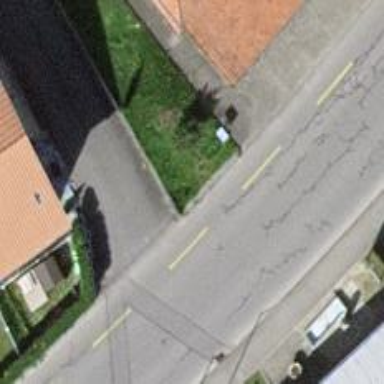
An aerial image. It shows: Tertiary road with asphalt surface. The road has designated cycle lane on the left.